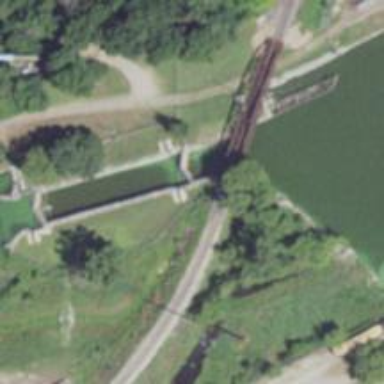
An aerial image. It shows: Lock gate along waterway.